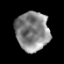
Tissue: prostate
Cell type: T cells
Senescence score: 0.3396
Nuclear area (px): 1278
Mean DAPI intensity: 134.087